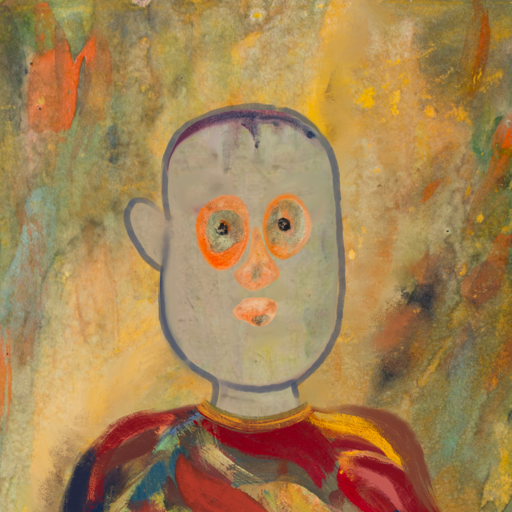
Background: Comrade, Head And Neck Front: Hill_Girl, Face Front: Childish, Bust: Mother_And_Son_Son, Hair Front: Blank, Head Accessory: Blank, Second Necklace: Blank, Necklace: Mother_And_Son_Son, Baby: Blank